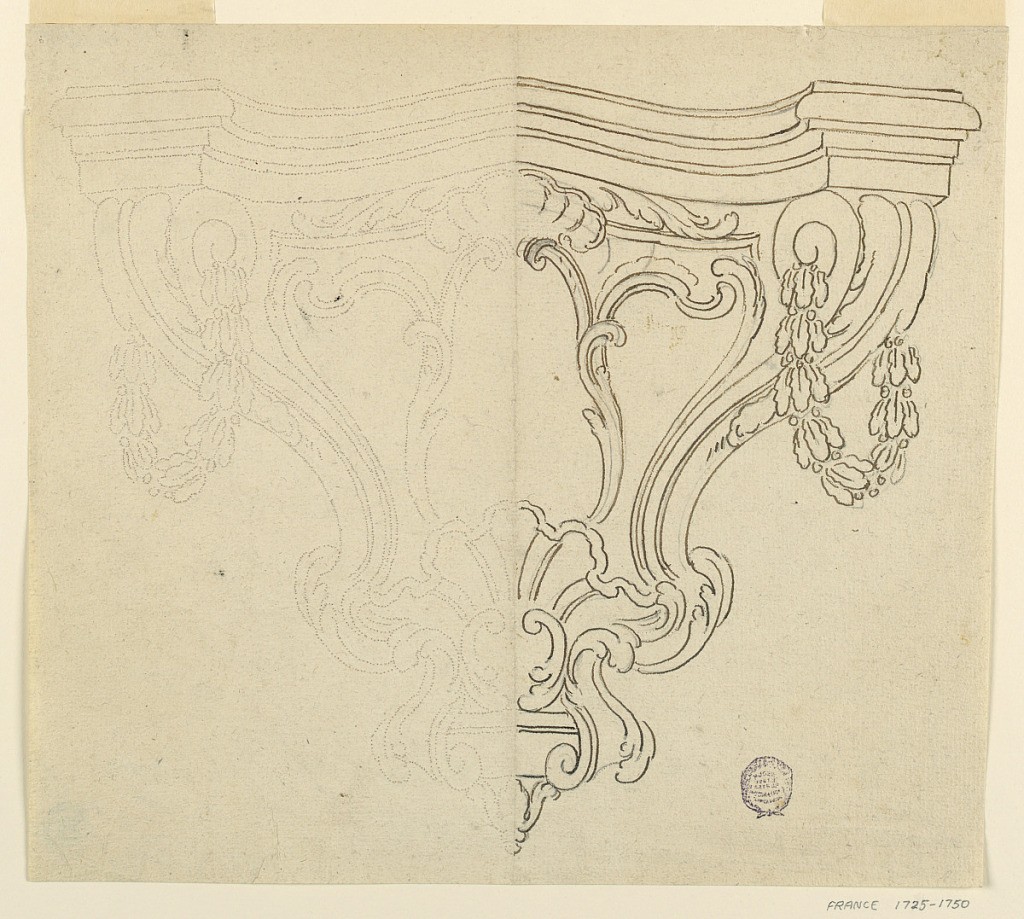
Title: Design for a Hanging Console
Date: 1725–1750
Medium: Black chalk, pen and ink on paper
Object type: Drawing
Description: The right half is shown as a pricked drawing; the left half is pricked. The decoration consists mainly of escutcheons, a shell, leaf scrolls. Laurel festoons hang from the lateral spirals under the entablature.